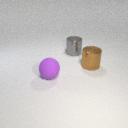
large brown metal cylinder in front of large gray metal cylinder